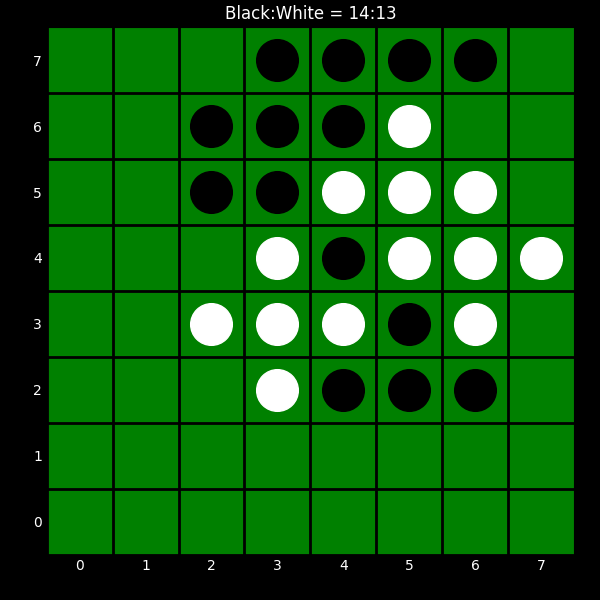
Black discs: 14
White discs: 13